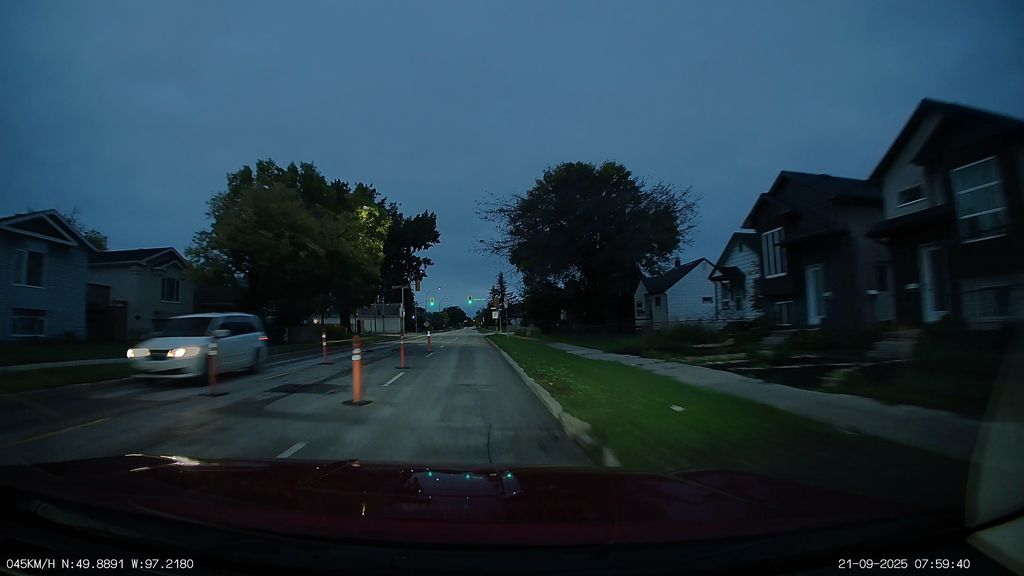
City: winnipeg